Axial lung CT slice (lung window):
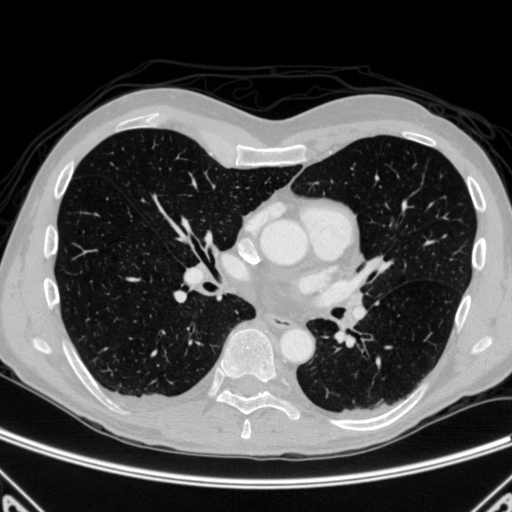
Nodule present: no